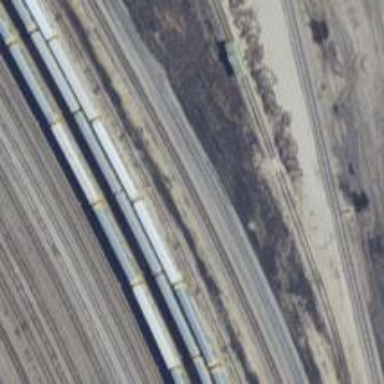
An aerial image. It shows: Railway yard.